Question: I'm loading items as an array of variables for the auto complete to work.
In source the items look like this:
'''
'.12L 2 LB RYE',
'.16G 6 GRAIN',
'.16GR 6 grain roll',
'.199 1-1\2 LB WHITE',
'.1BP black pump',
'.1CB CLUB BREAD',
'.1CL CLUB fer.',
'.1CLN CLUB NEW',
'.1CM CLUB MEZONOS',
'.1CRB CORN BREAD',
'''
Notice the first characters are the item code followed by the item description.
There is always the same amount of characters (including spaces) from the beginning of the the string until the first character of the item description. When I select an item, the text in the input shows up exactly the way it is in the array, but the drop down list only shows one space between the item code and item description. It appears jquery ui truncates the spaces between words to a maximum of one.

Is there a way for the drop down to show the exact amount of spaces that the original string has. I need to accomplish this so that the items look like they're in a table for readability.
Any solutions or workaround would be much appreciated.
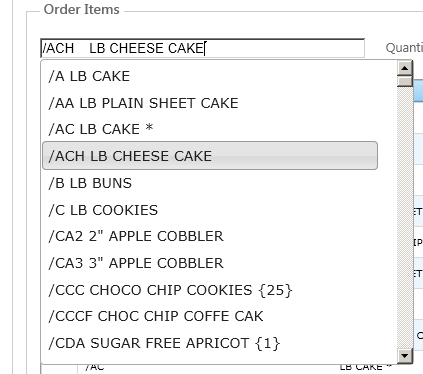
Answer: Solved by adding this:
'''
$('.ui-autocomplete').wrap(function() {
return '<pre class="spacing">' + $(this).text() + '</pre>';
});
'''
The only problem is with letter spacing. Not all characters take up the same space so it looks a little off. But hey, one problem at a time.